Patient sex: F
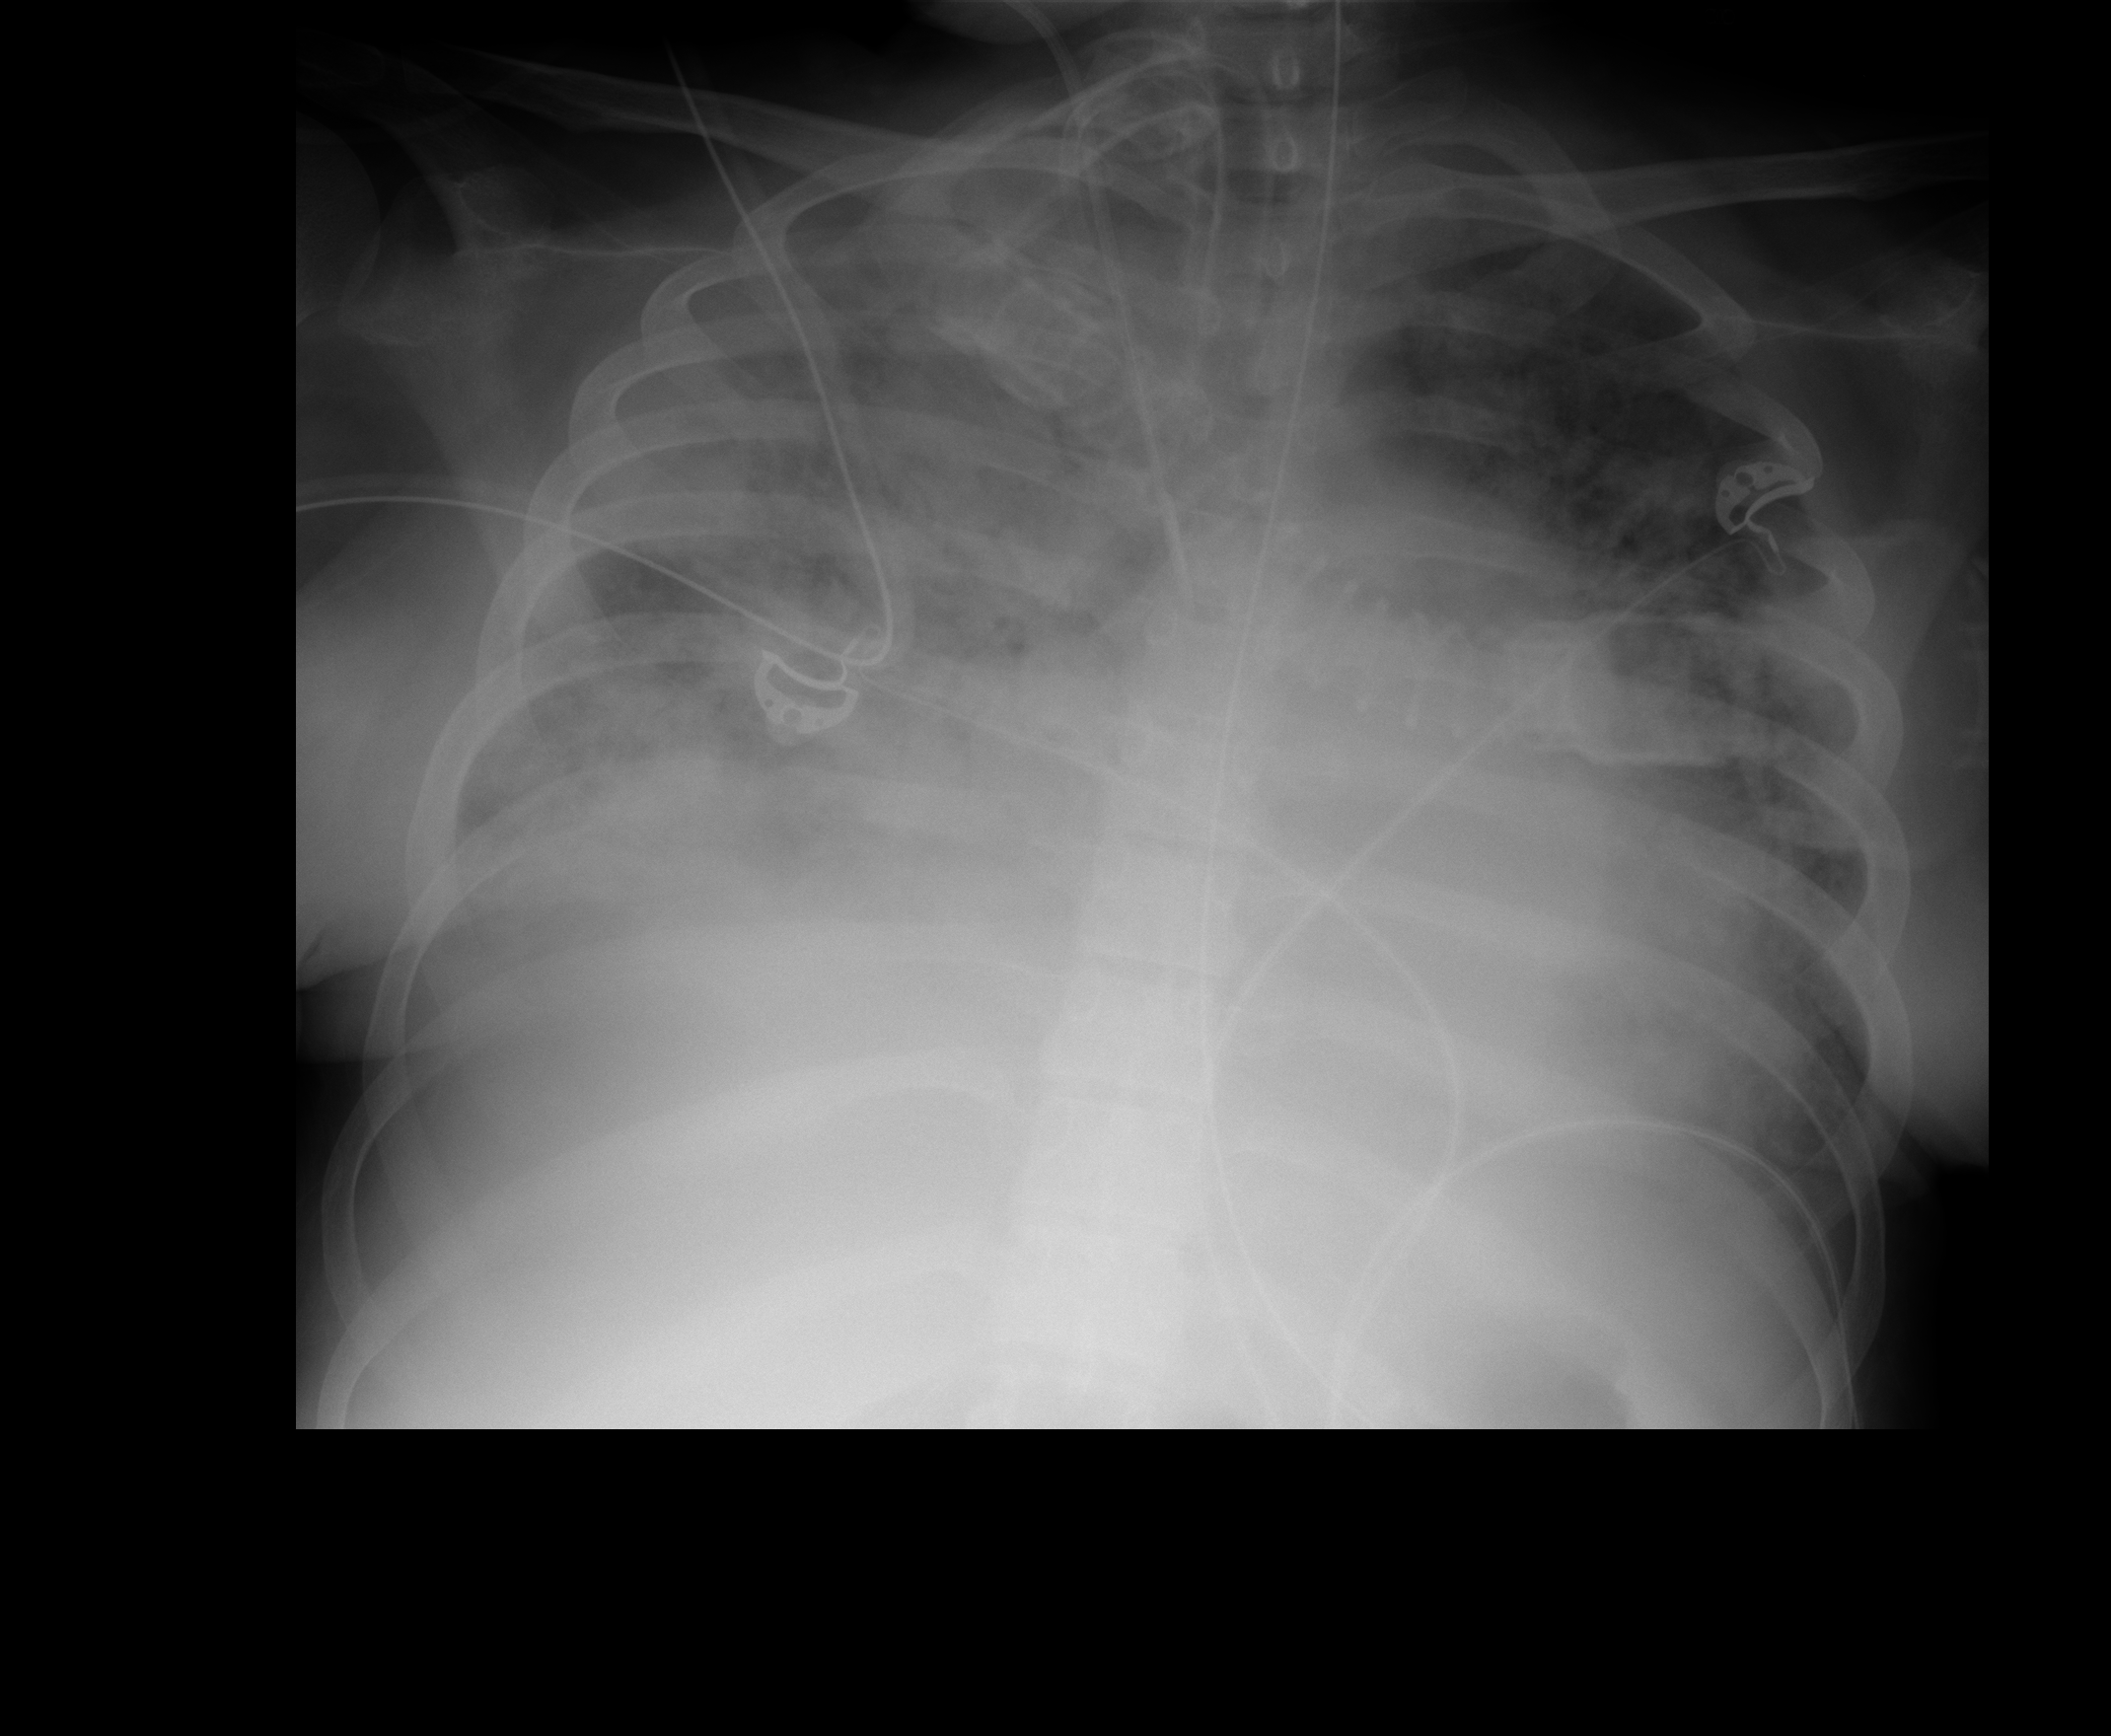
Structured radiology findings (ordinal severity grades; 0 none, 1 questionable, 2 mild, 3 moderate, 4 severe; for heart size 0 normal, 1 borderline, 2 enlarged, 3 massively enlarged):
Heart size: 2
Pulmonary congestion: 2
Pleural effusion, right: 2
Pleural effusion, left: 2
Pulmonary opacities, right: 4
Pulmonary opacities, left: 3
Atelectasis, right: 3
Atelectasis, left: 2